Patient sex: M
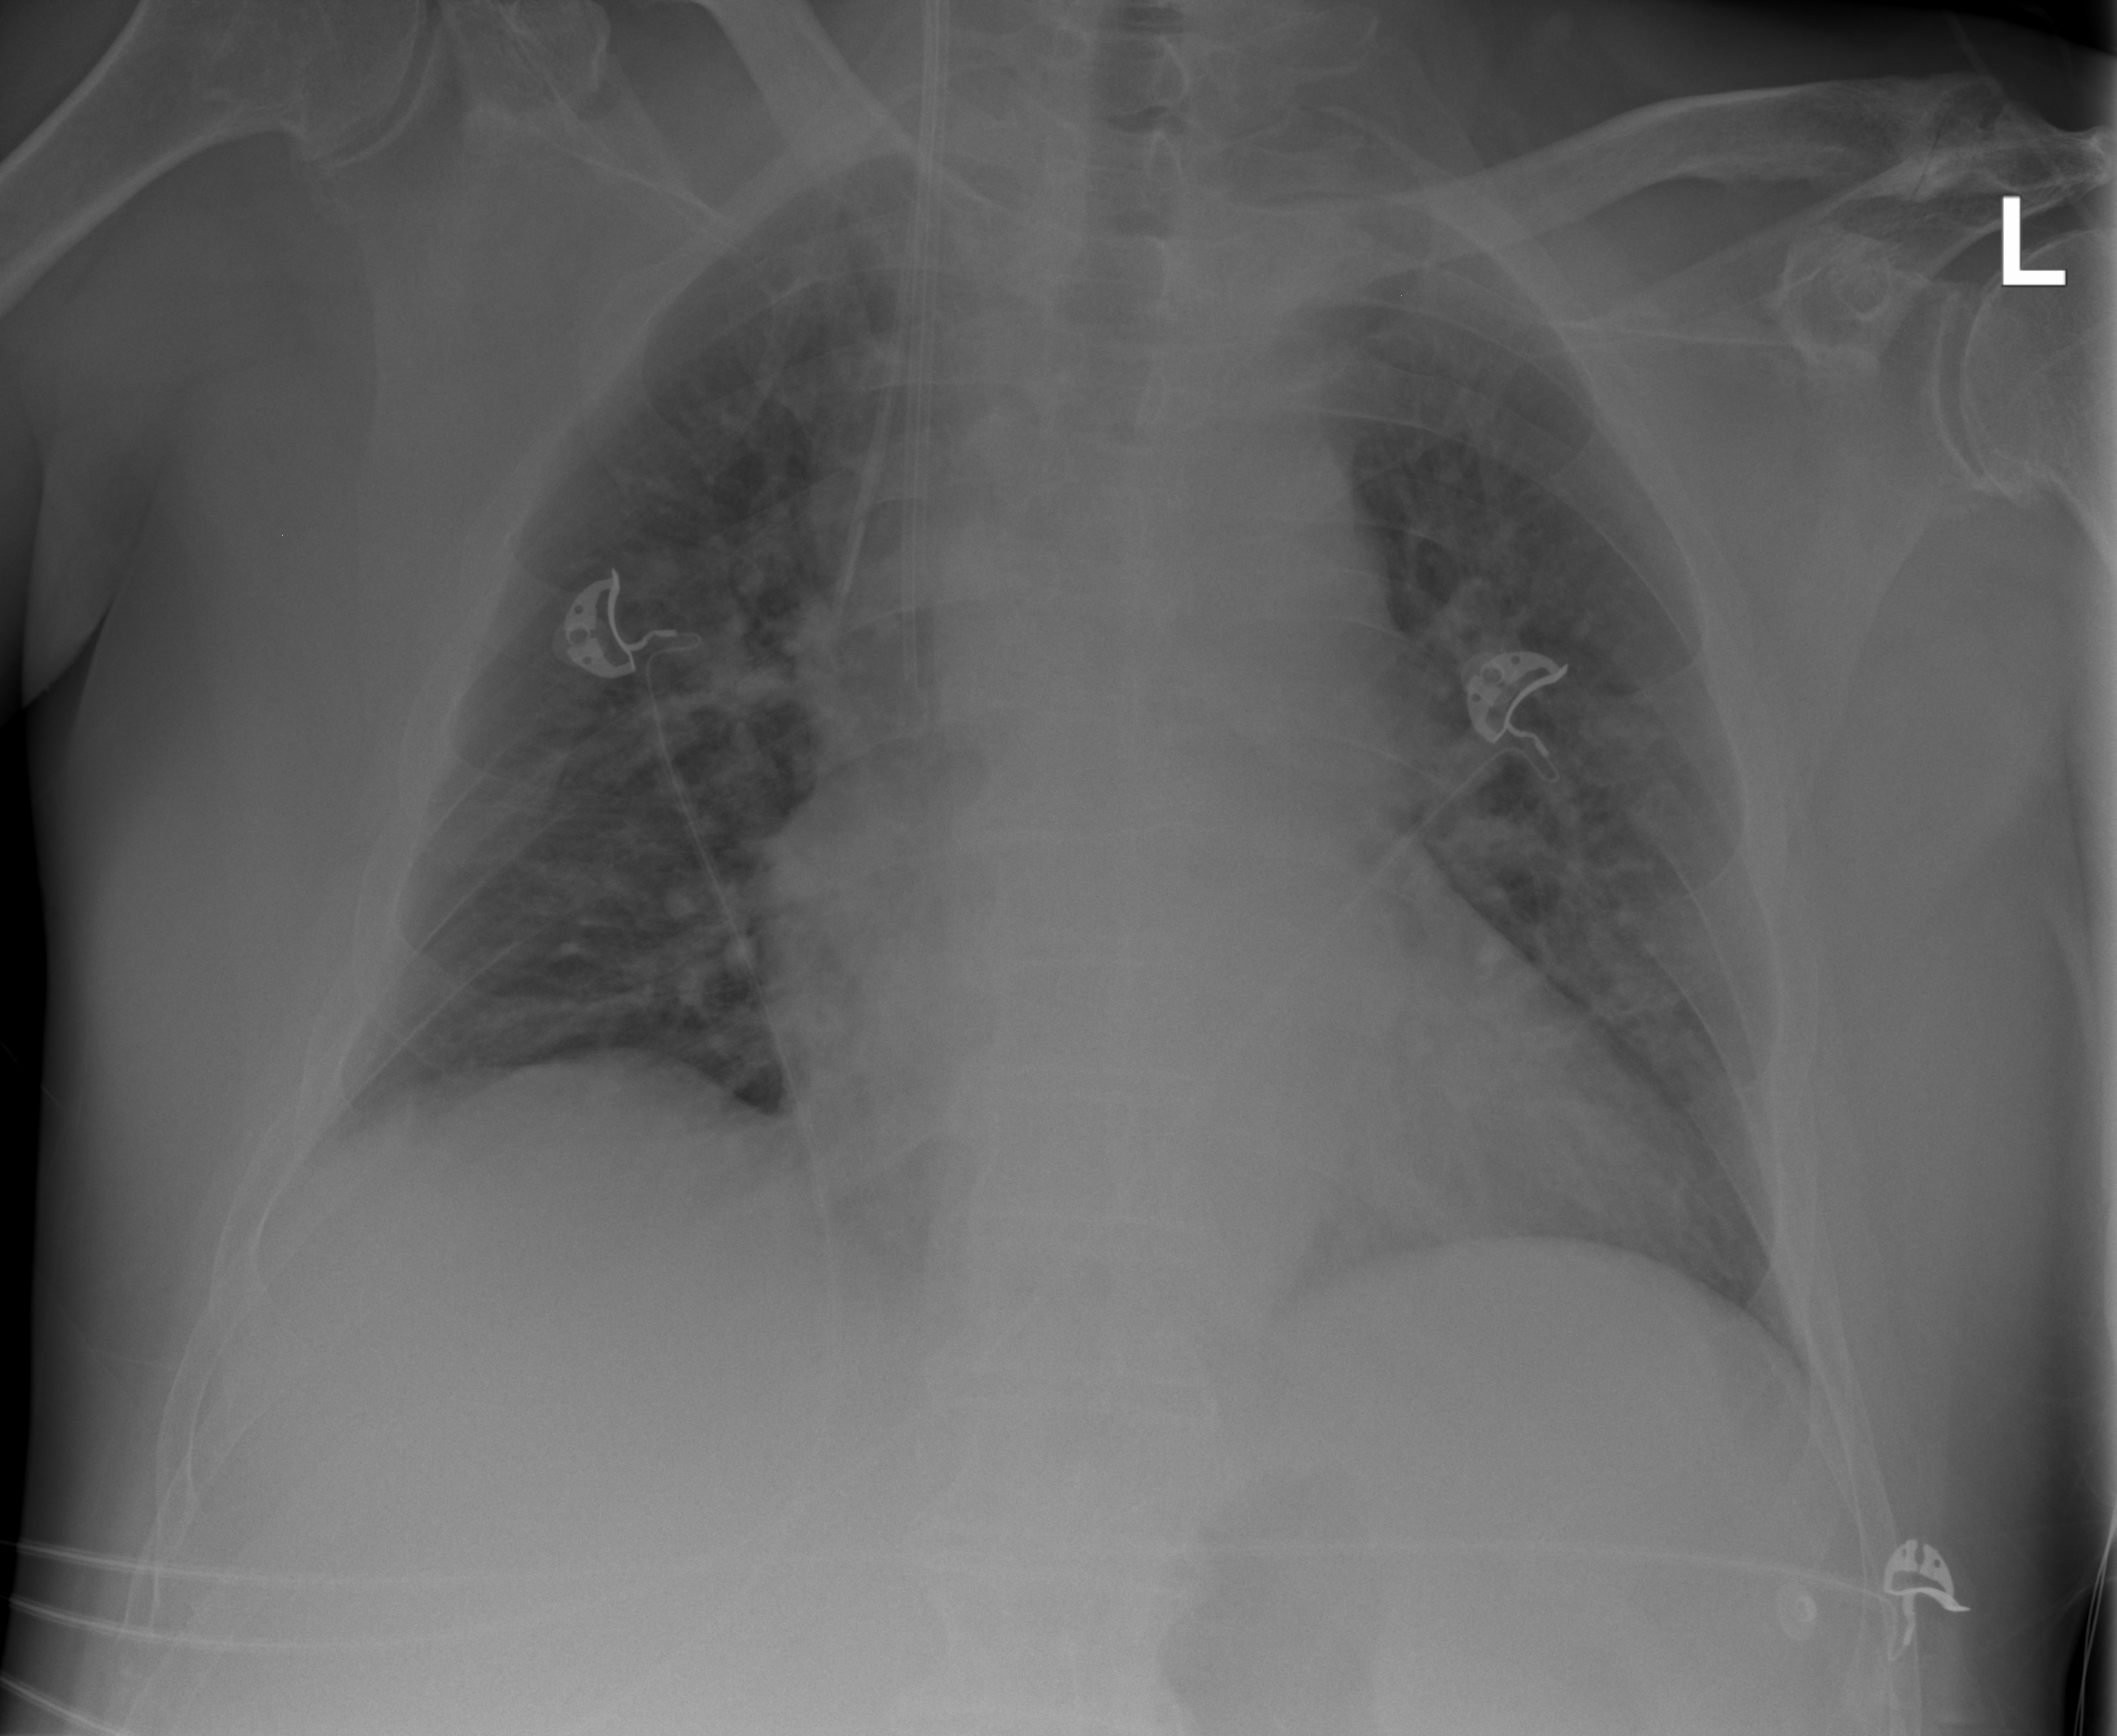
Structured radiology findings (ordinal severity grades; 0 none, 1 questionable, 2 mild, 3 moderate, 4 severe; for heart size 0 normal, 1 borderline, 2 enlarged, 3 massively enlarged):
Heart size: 2
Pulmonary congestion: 2
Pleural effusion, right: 2
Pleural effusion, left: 0
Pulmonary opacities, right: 0
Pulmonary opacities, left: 0
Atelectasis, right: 2
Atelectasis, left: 0